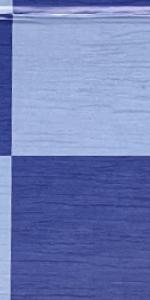
Label: Empty